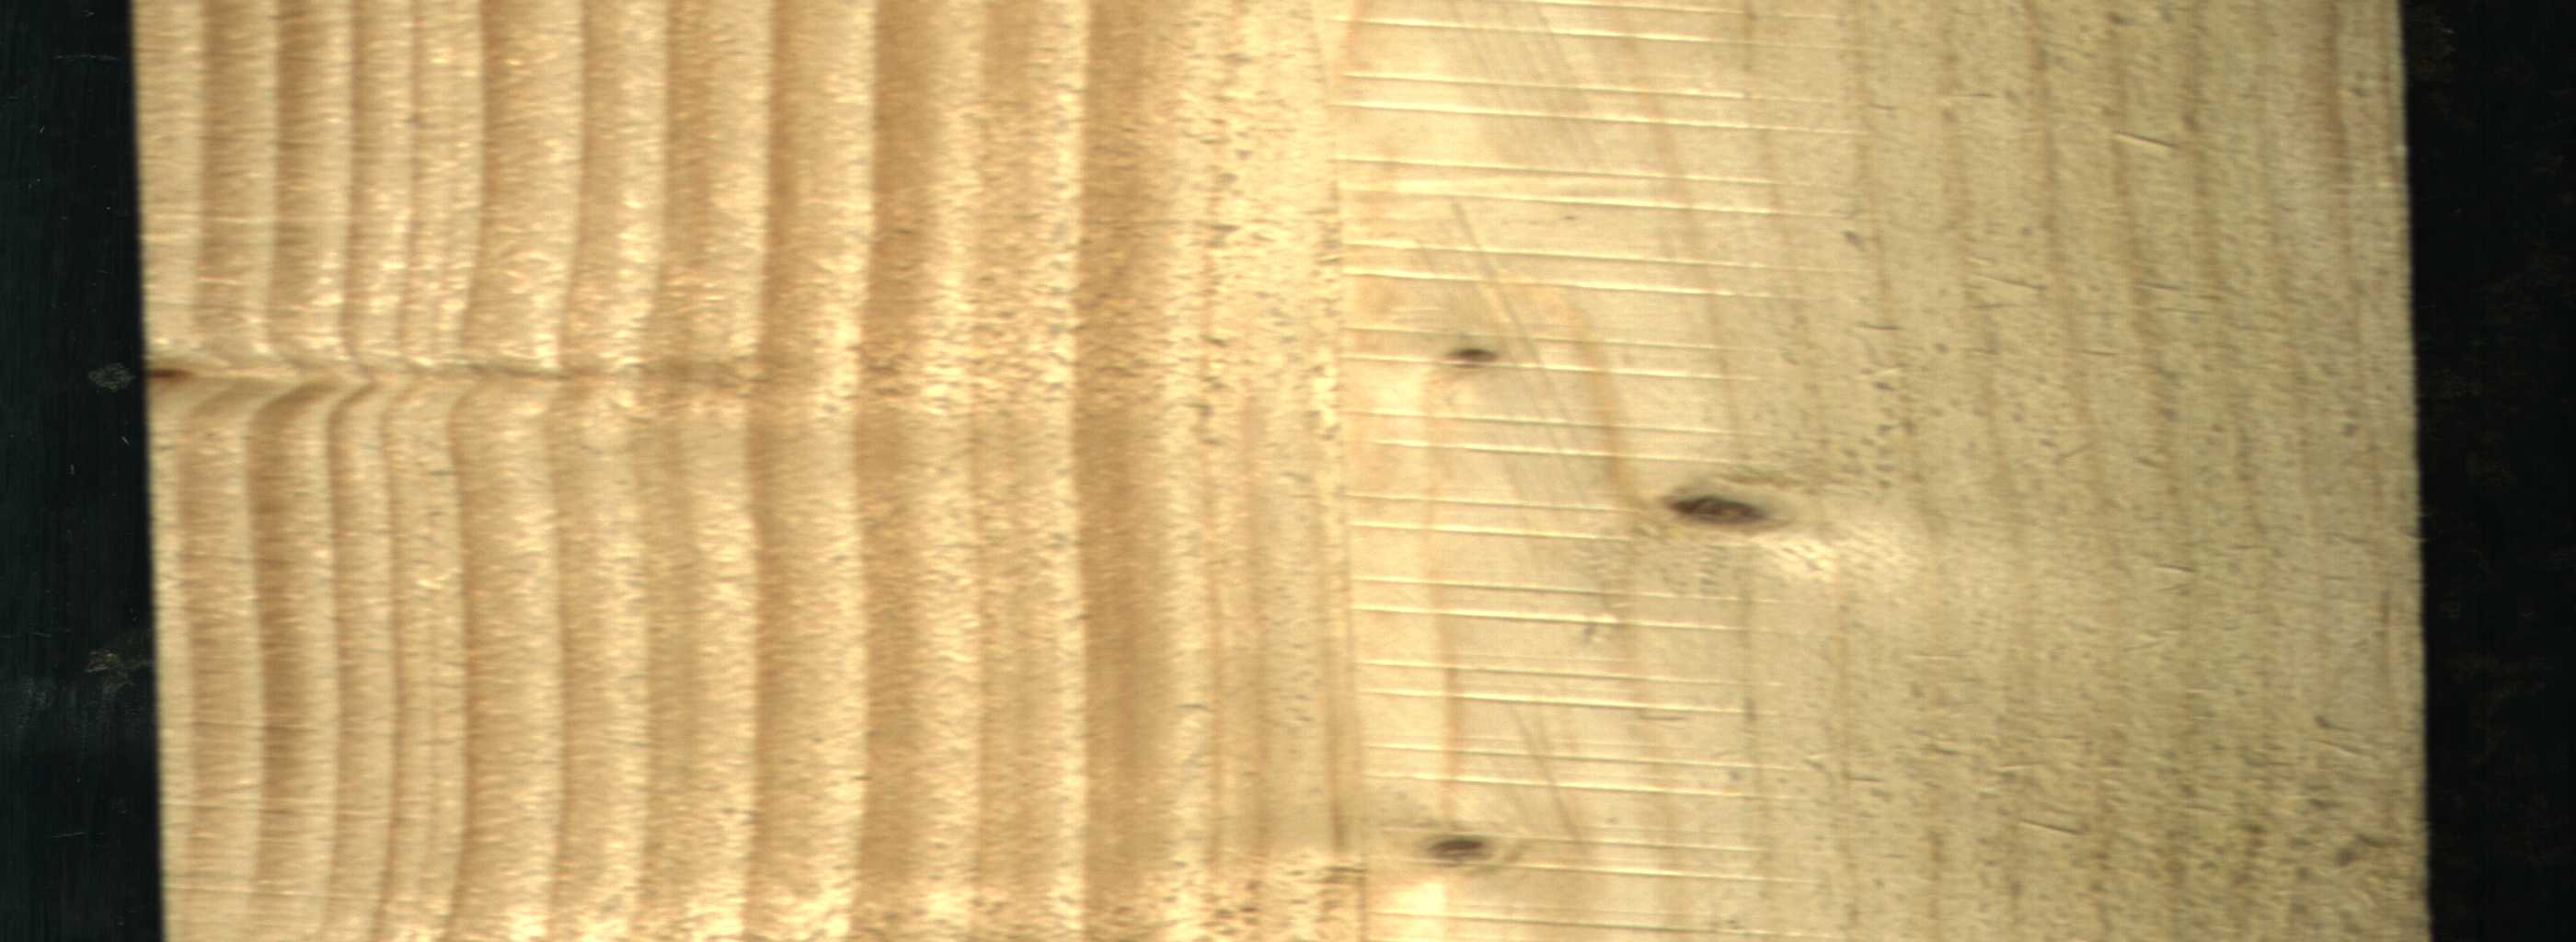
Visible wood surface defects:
Live_Knot
Live_Knot
Live_Knot